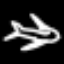
Label: airplane